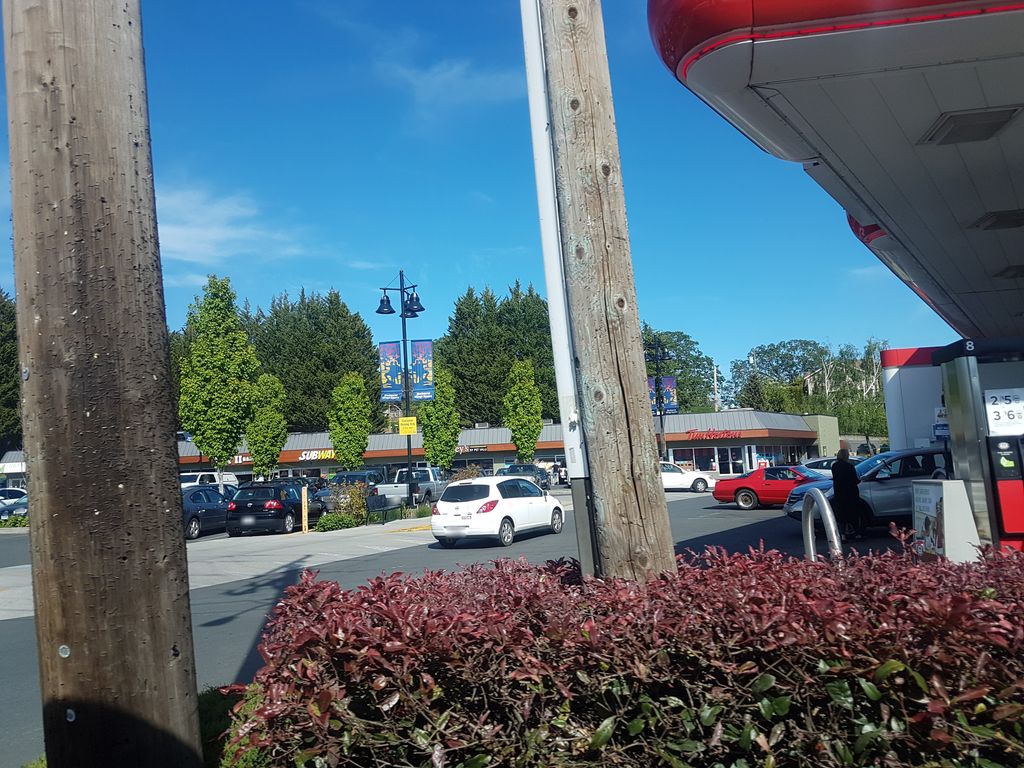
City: victoria